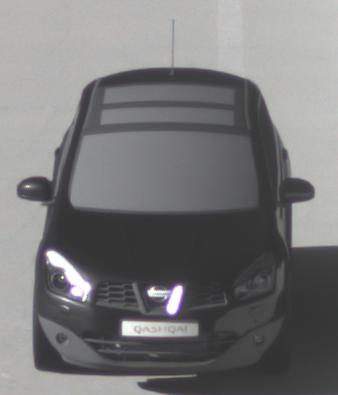
Make: Nissan
Model: Qashqai 1.6
Detailed model: Qashqai (J10)
Model produced from: 2010/03
Model produced until: 2010/08
Doors: 5
Color: black
Road condition: dry road
Daytime: morning or afternoon
Contrast: high contrast